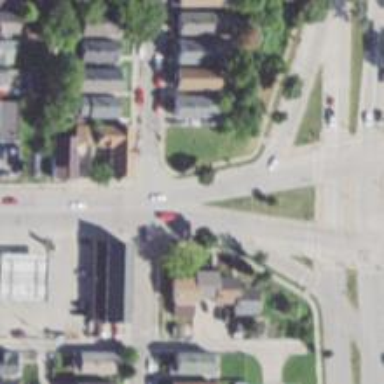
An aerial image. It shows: Unmarked crossing on the road.